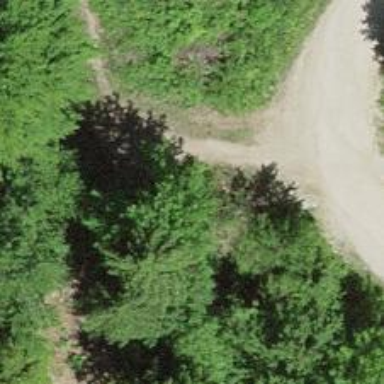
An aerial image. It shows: Compacted path road.